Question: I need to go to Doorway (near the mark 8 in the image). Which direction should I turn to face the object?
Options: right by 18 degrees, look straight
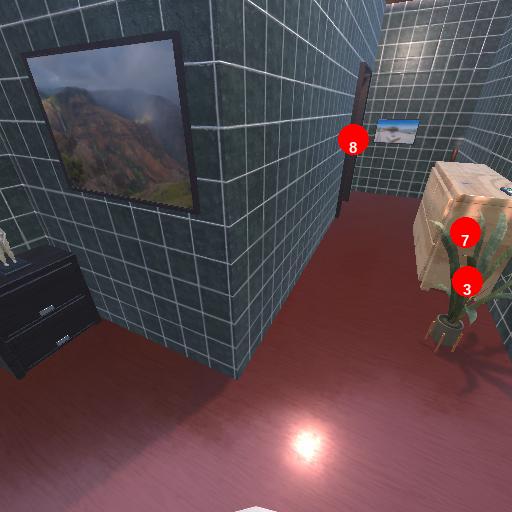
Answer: right by 18 degrees